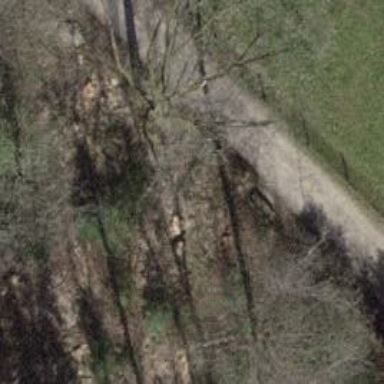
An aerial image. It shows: Brown bench in the vicinity.